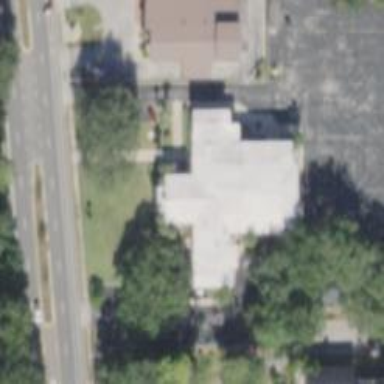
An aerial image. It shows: Building that is place of worship.